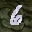
Label: 6